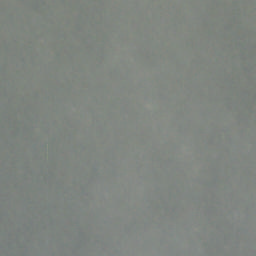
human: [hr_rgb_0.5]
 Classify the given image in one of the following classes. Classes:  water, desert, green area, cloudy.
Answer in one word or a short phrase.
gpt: cloudy